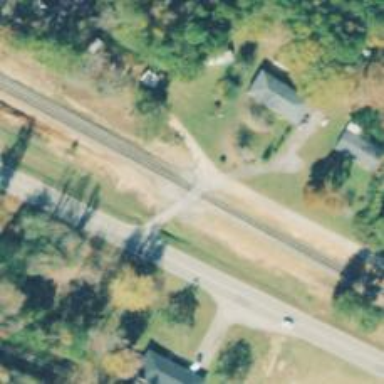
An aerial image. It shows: Railway level crossing.